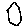
Label: hexagon